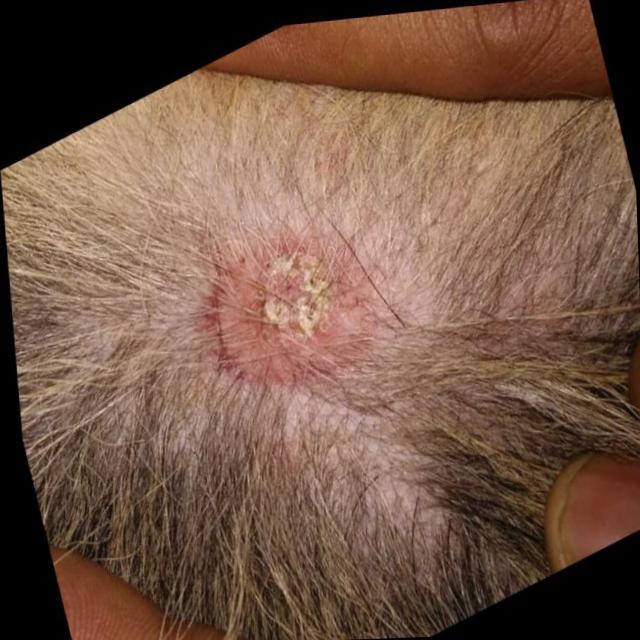
Canine ringworm (Dermatophytosis) — fungal infection caused by Microsporum or Trichophyton. Presents with circular alopecia, scaling, crusting, and broken hairs.